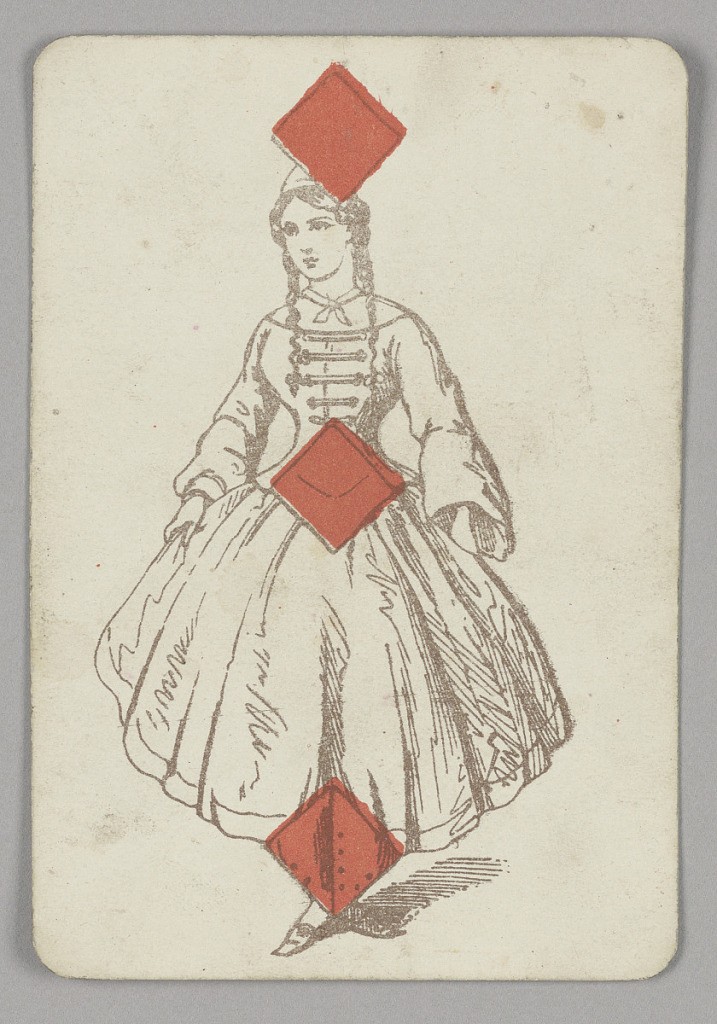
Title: Three of Diamonds
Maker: E. Le Tellier, French, active late 19th century
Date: late 19th century
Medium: Lithograph on paper
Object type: Playing card
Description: Three of Hearts playing card from a pack of transformation playing cards. A female figure with long braided hair and a full dress, three red diamonds centered vertically across the figure.